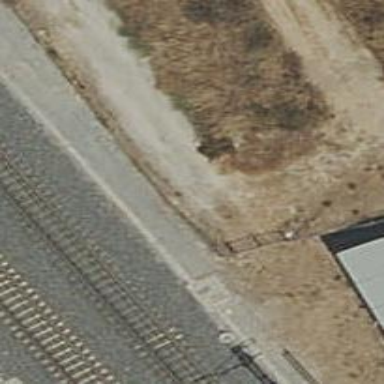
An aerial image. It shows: Fence with chain link type.